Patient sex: M
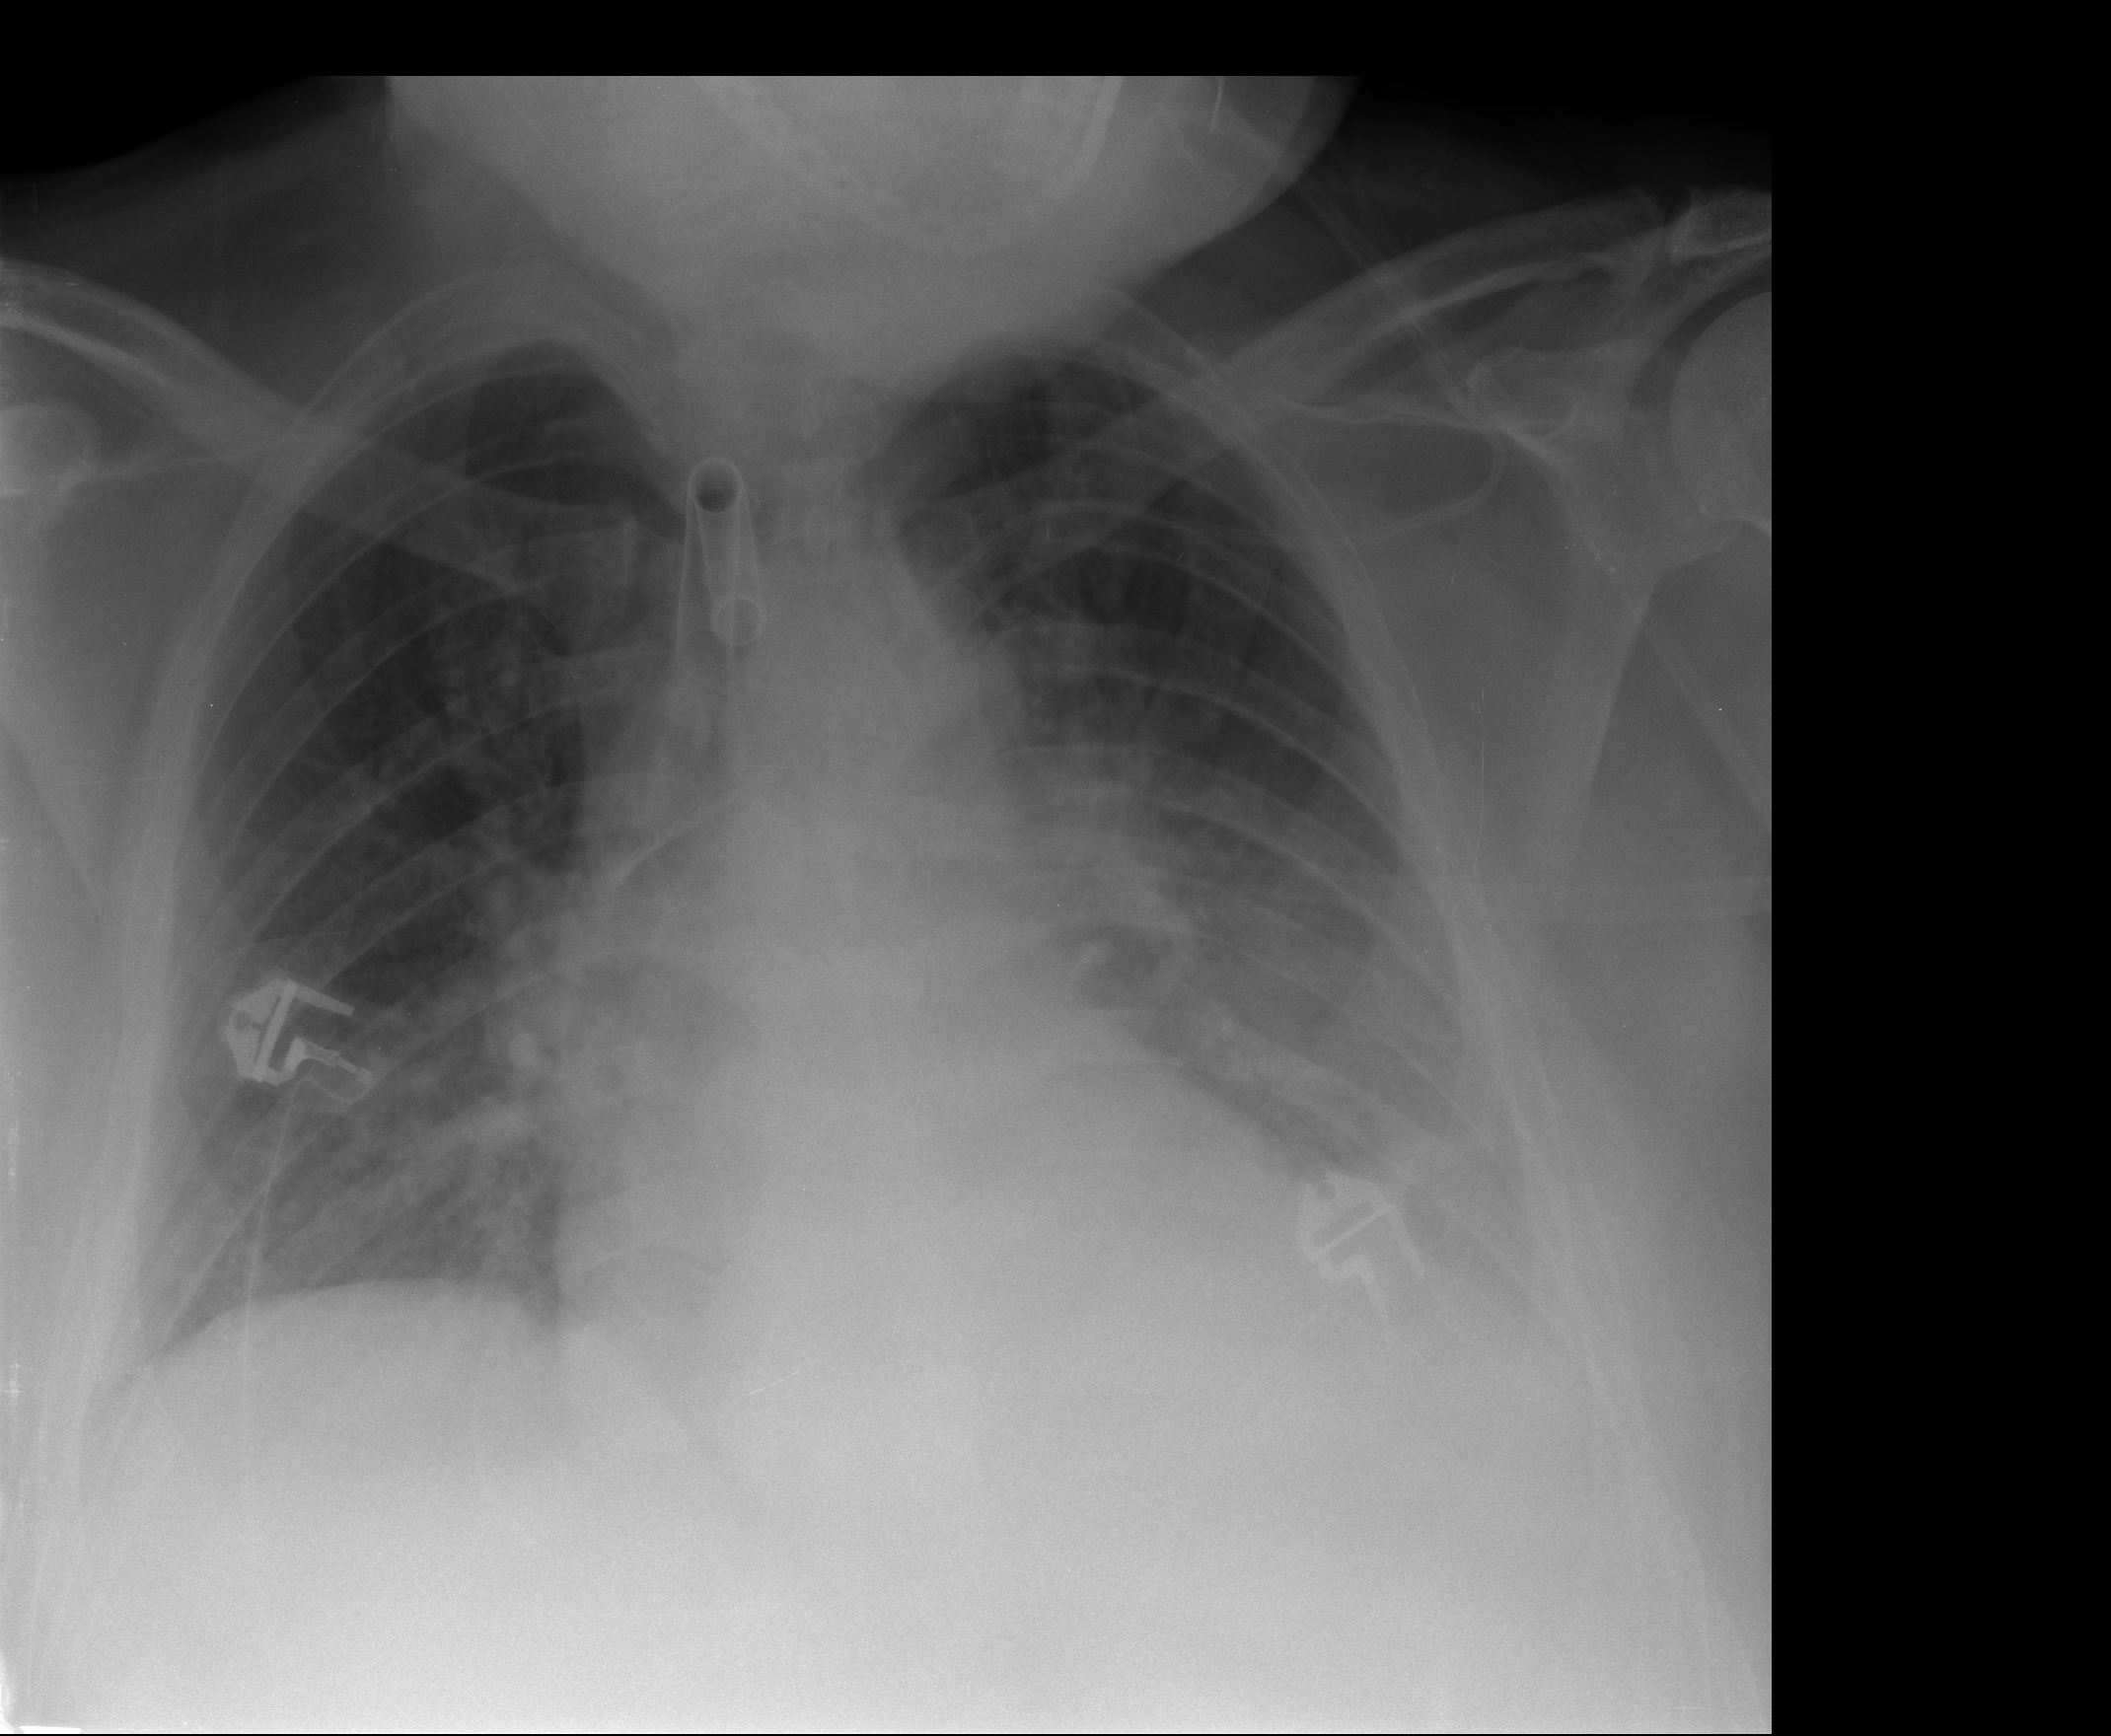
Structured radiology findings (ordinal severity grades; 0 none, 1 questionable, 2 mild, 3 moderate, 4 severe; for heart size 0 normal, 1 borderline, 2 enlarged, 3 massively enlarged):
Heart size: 0
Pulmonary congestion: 2
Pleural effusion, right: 0
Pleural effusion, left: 2
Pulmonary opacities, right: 0
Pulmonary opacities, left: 0
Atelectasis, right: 0
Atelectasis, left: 2